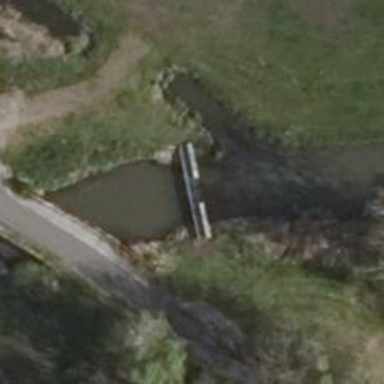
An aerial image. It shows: Weir along the waterway.